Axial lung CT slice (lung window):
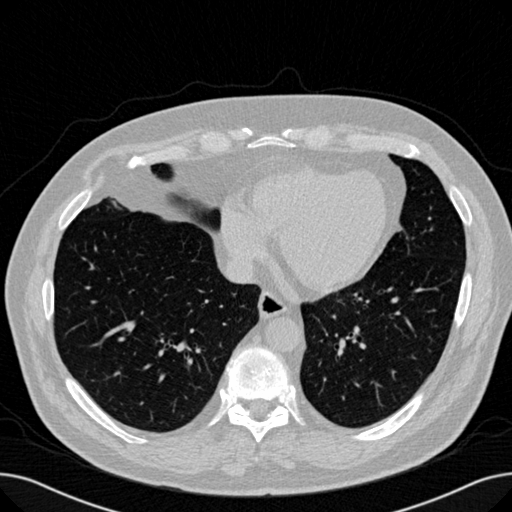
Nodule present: no